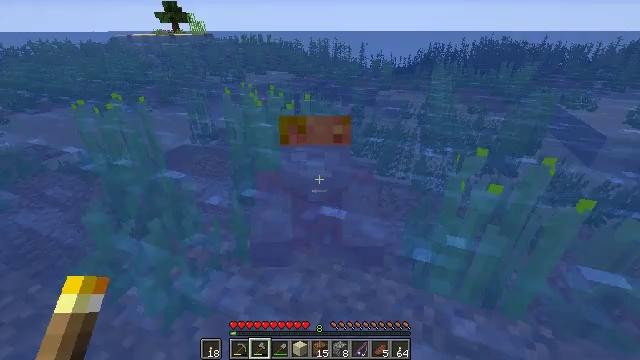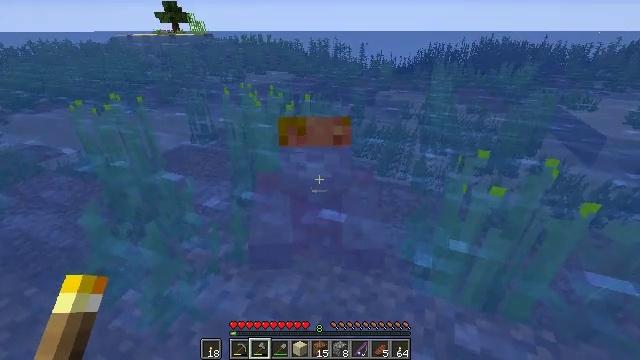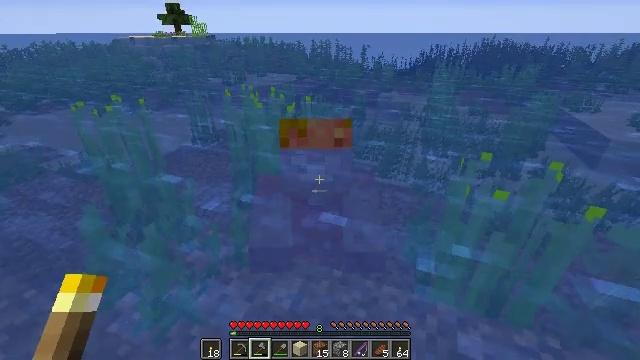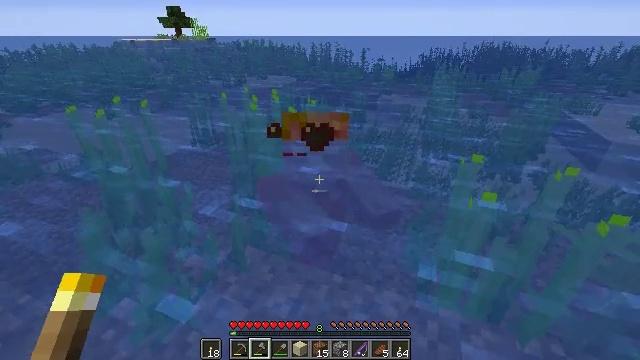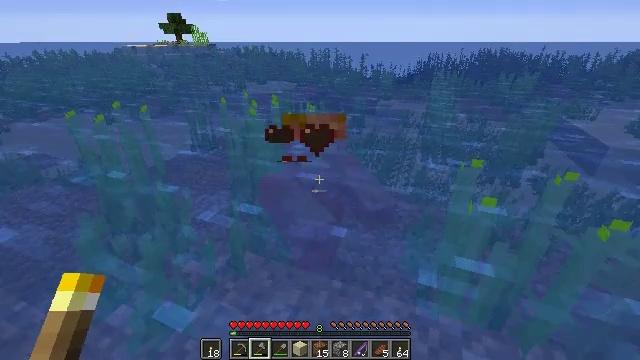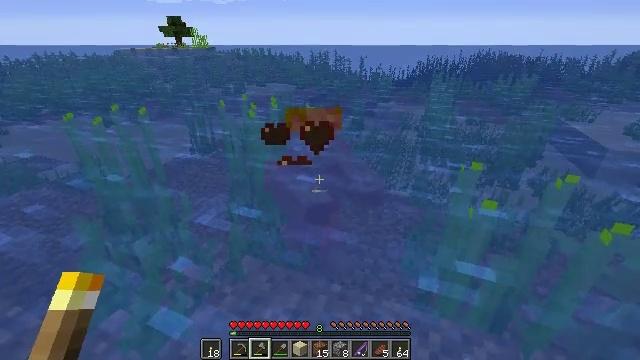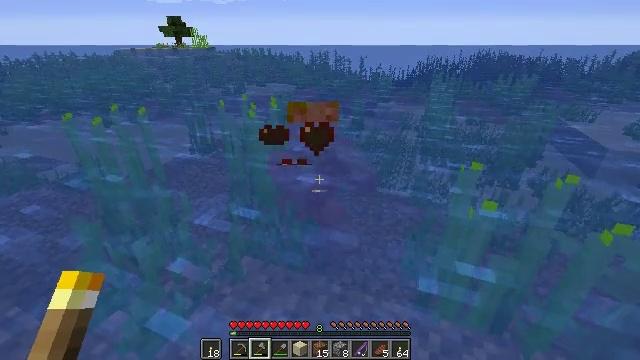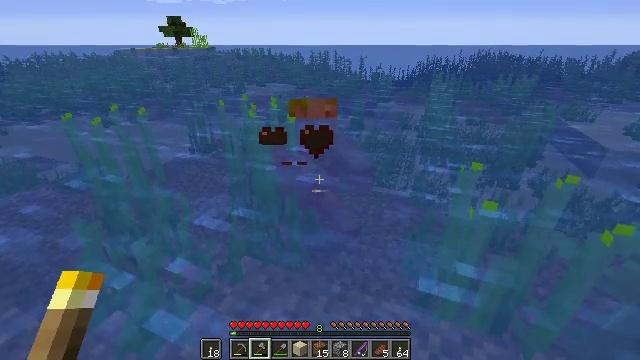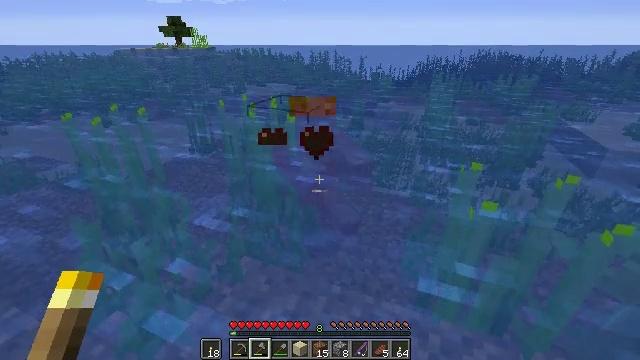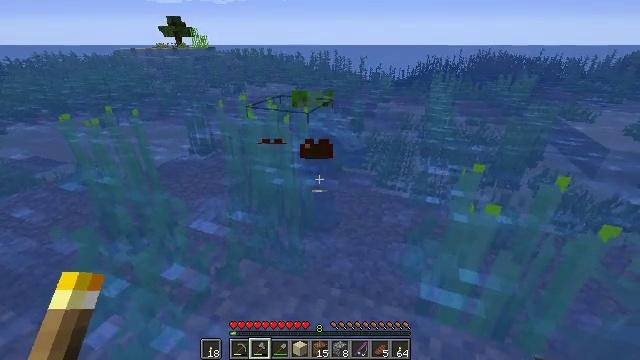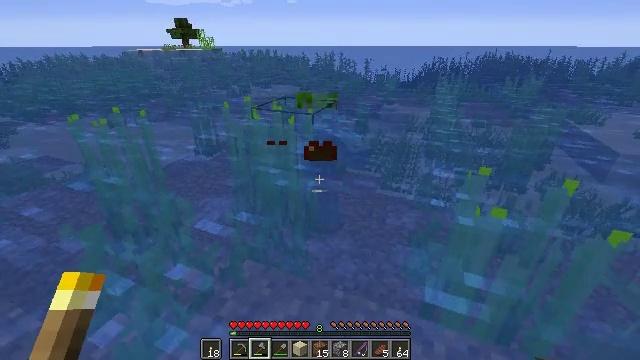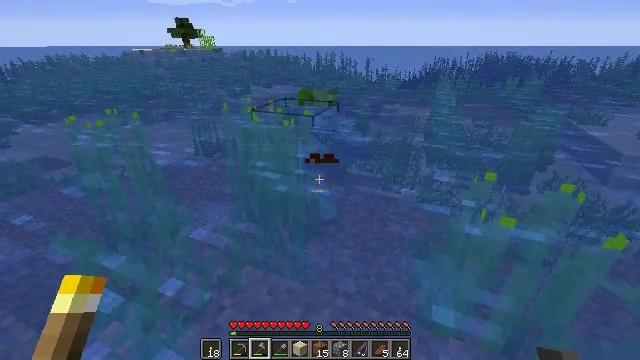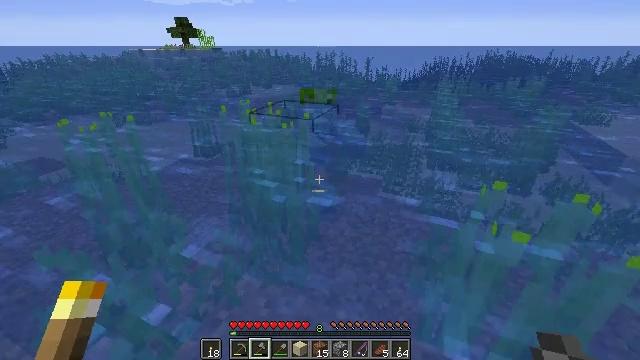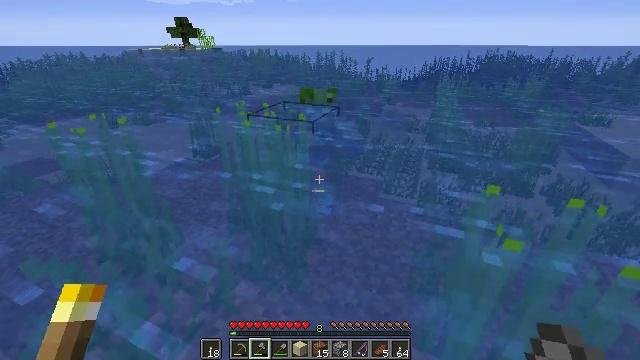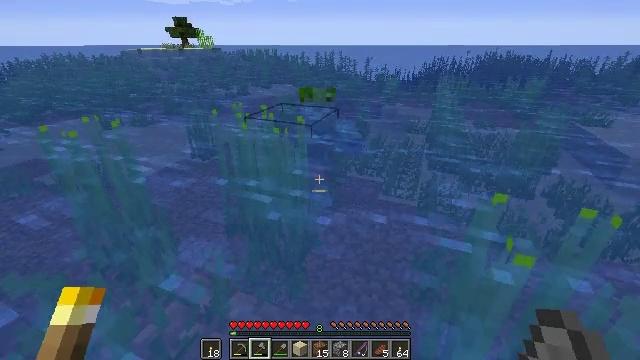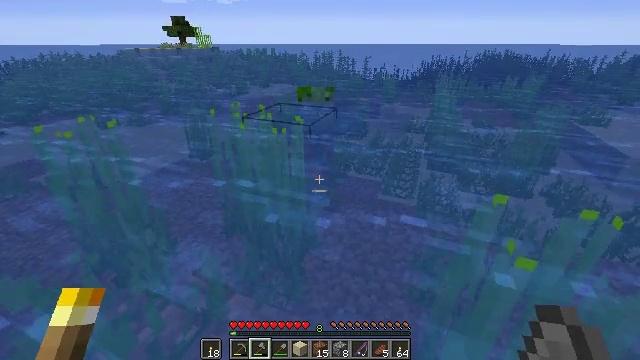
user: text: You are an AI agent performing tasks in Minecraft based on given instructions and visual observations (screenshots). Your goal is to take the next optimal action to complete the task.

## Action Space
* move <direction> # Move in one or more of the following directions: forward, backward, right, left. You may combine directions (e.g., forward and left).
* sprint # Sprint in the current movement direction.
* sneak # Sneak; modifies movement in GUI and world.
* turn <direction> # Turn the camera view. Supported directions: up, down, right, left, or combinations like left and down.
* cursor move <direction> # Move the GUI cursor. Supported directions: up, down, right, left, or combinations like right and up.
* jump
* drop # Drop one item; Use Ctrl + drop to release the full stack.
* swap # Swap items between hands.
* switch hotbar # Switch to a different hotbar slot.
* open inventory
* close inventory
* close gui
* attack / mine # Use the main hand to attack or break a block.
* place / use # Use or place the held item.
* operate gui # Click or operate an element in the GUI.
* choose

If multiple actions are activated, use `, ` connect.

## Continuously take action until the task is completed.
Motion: motion action
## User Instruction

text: Hunt the drowned.
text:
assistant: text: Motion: no_op
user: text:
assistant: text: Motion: no_op
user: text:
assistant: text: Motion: no_op
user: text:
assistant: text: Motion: turn up
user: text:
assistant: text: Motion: no_op
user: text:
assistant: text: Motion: no_op
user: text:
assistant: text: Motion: no_op
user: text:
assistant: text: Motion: no_op
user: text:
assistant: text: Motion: move forward
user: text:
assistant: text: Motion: move forward, turn left
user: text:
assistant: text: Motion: move forward
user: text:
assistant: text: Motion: move forward
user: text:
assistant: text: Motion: move forward
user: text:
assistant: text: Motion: move forward
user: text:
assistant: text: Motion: move forward
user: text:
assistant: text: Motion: move forward
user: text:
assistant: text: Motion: move forward
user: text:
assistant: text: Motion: move forward
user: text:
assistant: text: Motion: move forward
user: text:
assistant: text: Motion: move forward, turn up
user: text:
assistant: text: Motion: move forward, turn up
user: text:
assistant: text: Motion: move forward and move right
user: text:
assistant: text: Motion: move forward and move right
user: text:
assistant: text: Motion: move forward and move right
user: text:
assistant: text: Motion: move forward and move right, turn left
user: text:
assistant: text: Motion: move forward and move right
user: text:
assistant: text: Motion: move forward and move right, turn left
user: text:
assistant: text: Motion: move forward, turn left
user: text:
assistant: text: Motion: move forward
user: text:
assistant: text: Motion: move forward